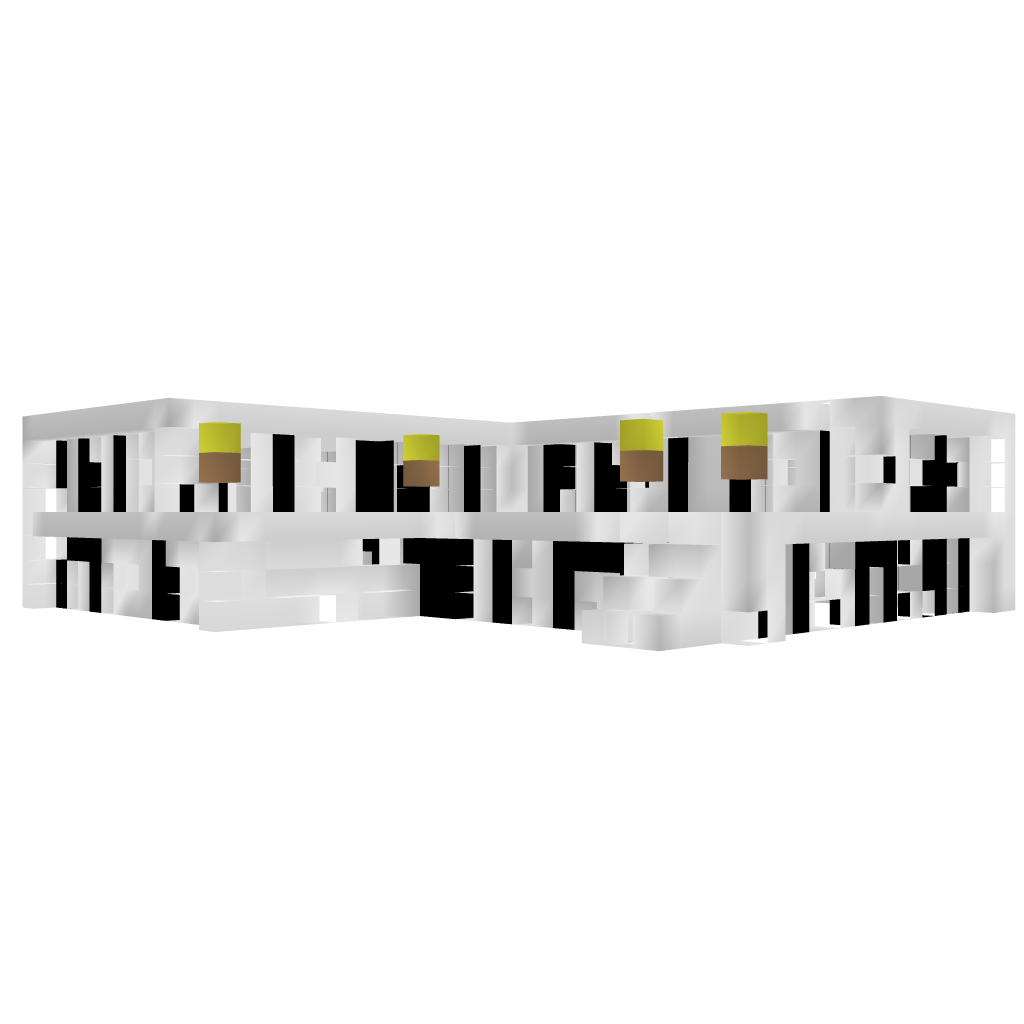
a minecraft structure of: Modern Villa bad low quality